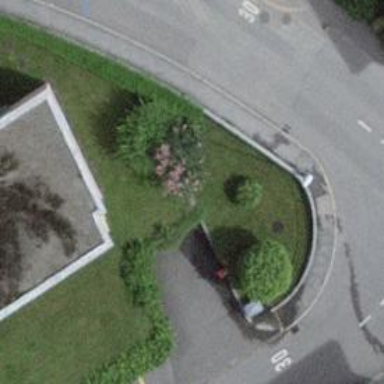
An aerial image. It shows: Parking area.